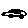
Label: car